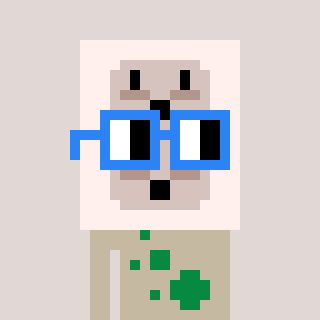
a pixel art character with square blue glasses, a outlet-shaped head and a bege-colored body on a warm background